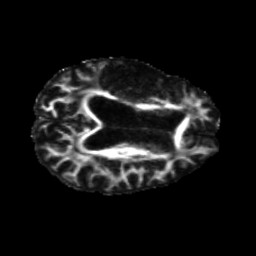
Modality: FA
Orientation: axial
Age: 68
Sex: male
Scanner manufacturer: siemens
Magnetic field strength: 3 T
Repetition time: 5.25 s
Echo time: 0.08 s